Interaction volume radius: 5 \u00c5
Interaction volume height: 15 \u00c5
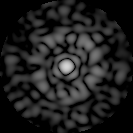
Disorder parameter: 0.828